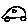
Label: car